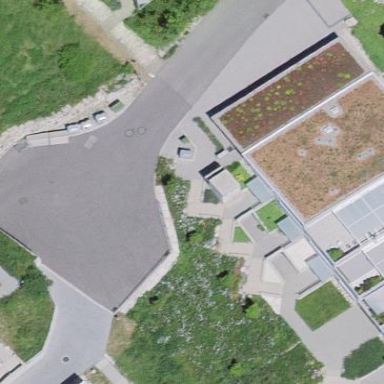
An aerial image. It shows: Terrace building.